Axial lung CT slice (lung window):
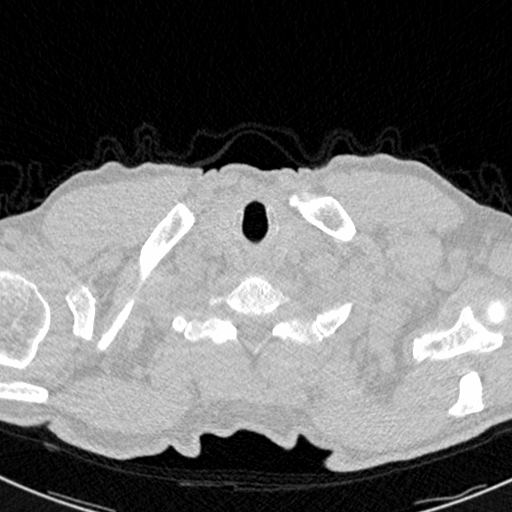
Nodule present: no